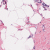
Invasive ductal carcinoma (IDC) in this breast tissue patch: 0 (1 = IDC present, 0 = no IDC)